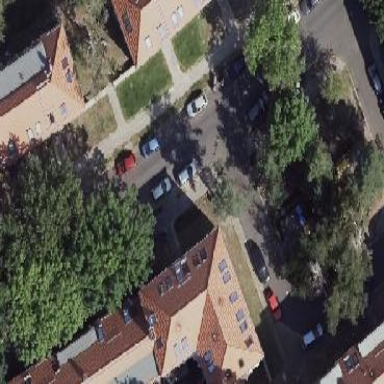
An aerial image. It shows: Hipped roof apartment building.